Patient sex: F
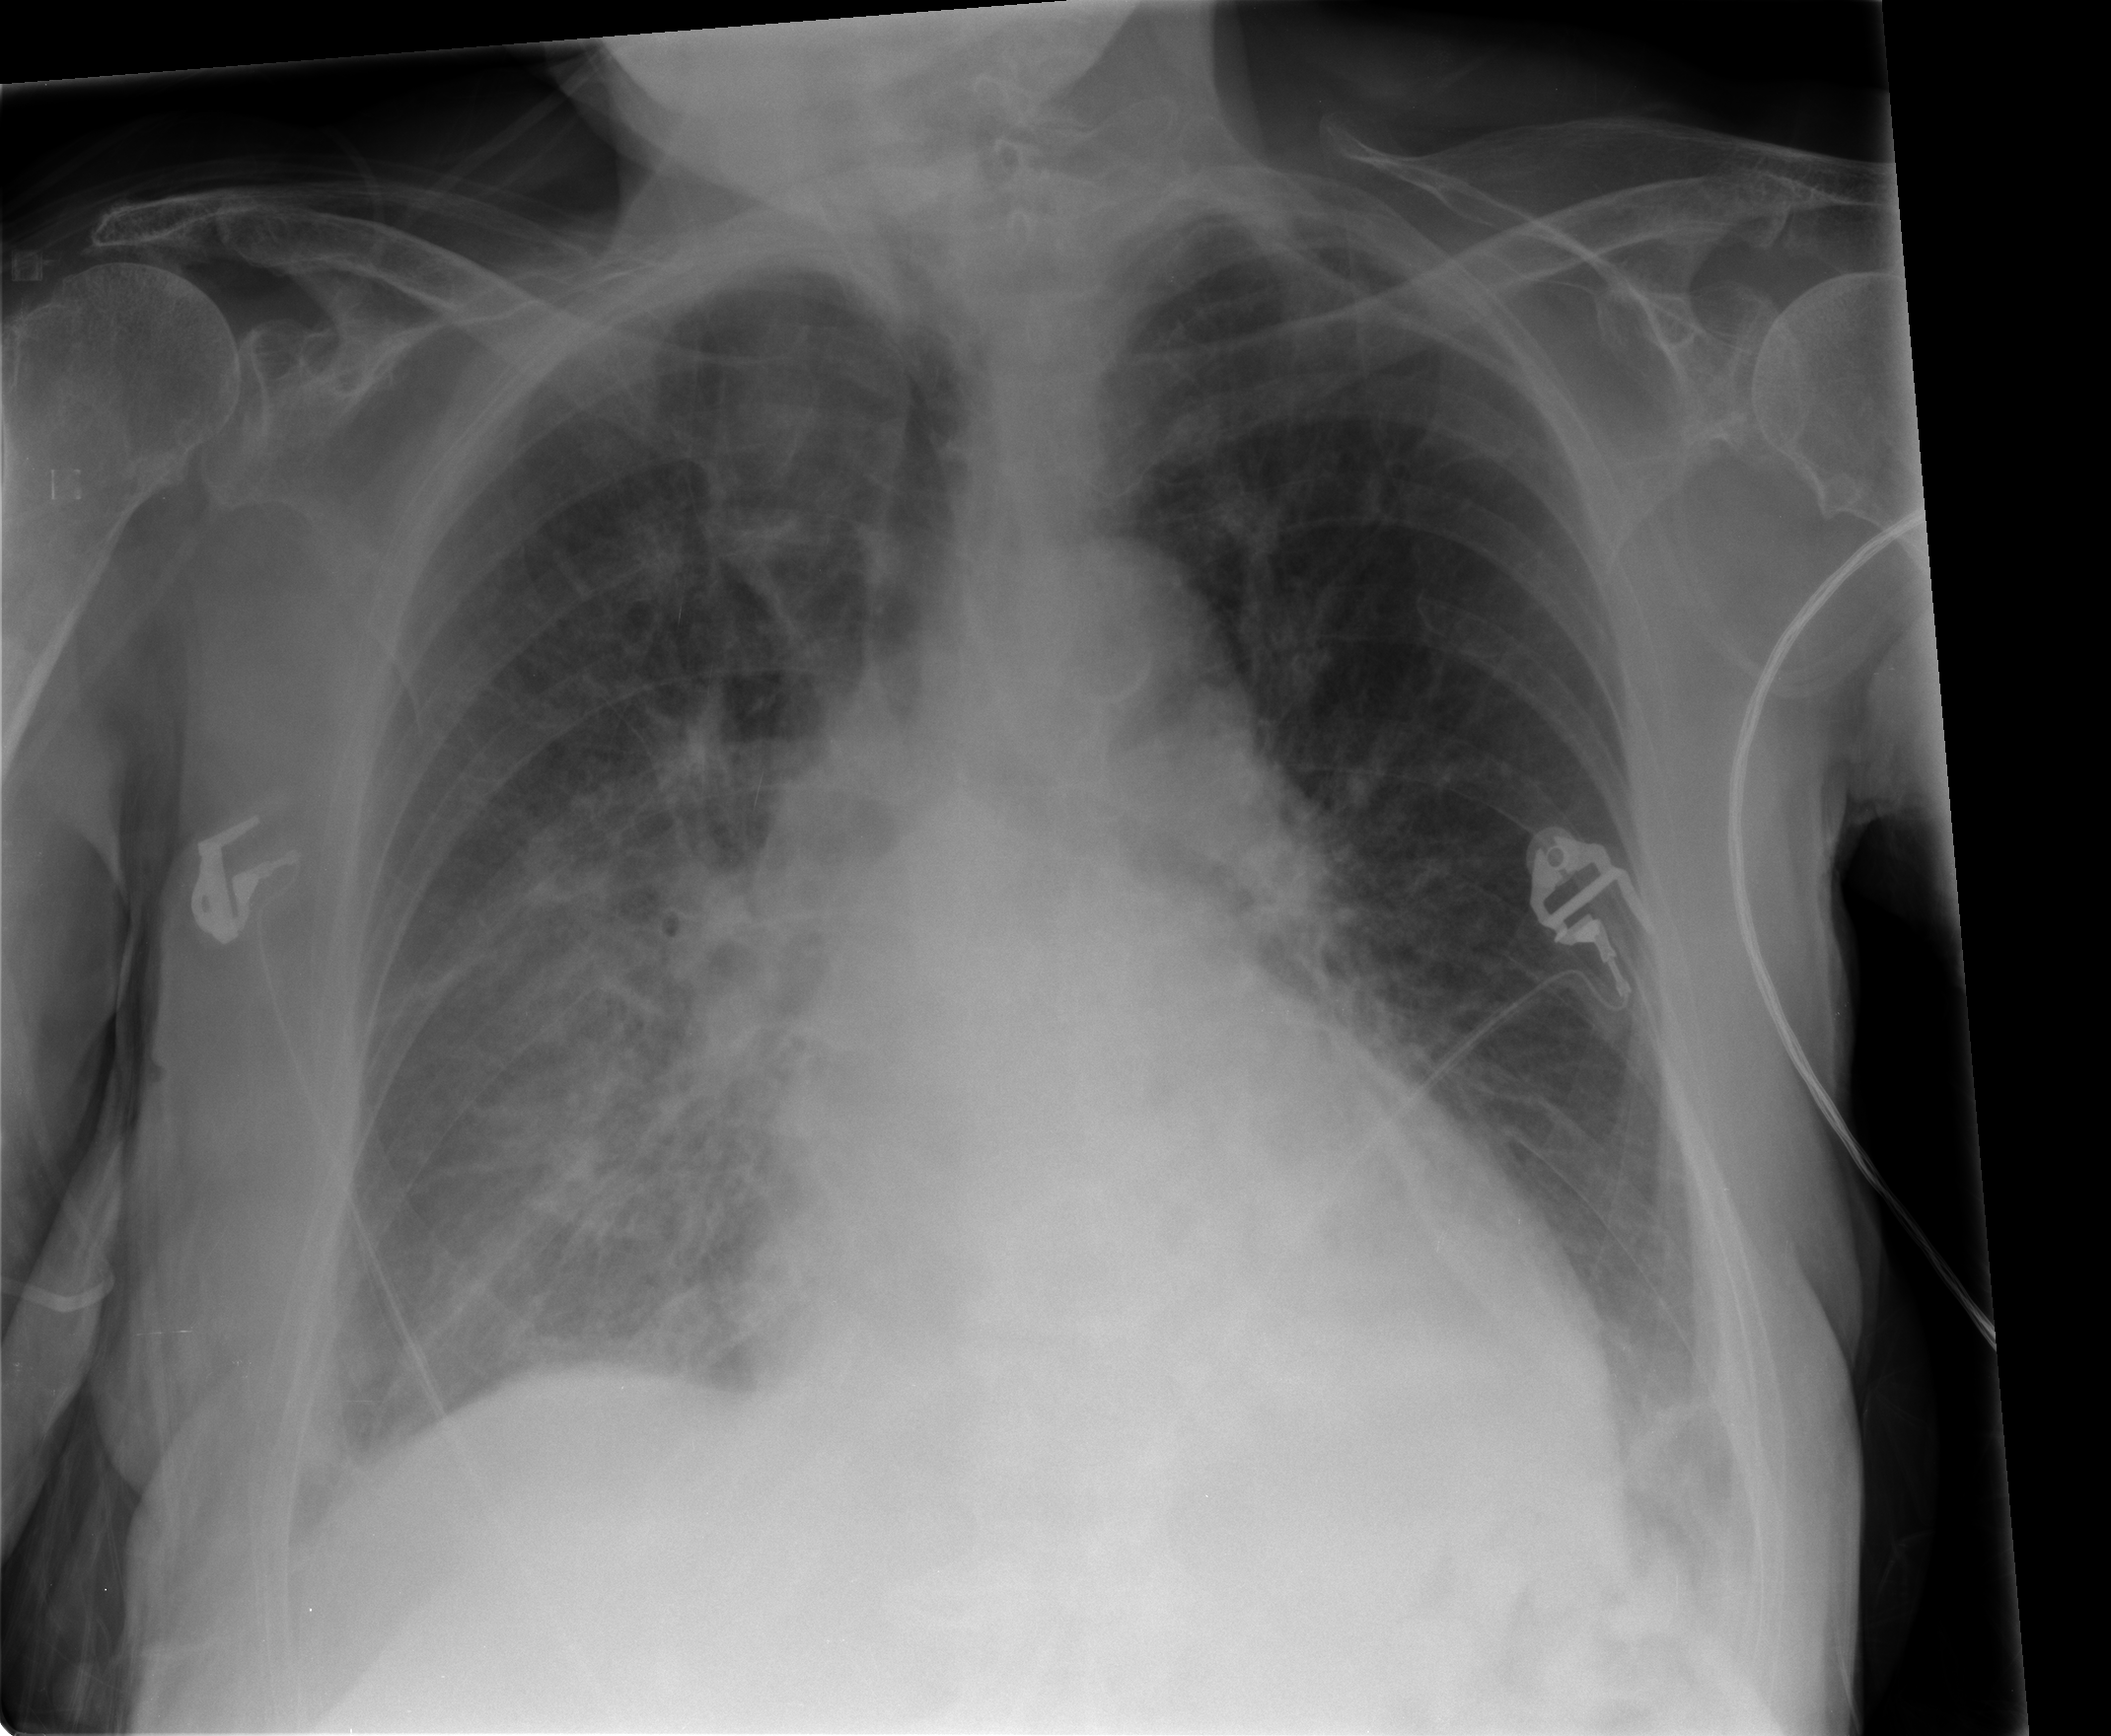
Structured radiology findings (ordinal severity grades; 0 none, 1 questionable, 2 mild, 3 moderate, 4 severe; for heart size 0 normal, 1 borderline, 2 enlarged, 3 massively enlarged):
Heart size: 2
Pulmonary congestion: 2
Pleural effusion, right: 0
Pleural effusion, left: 0
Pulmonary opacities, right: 2
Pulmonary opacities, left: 0
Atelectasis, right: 2
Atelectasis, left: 2